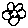
Label: flower